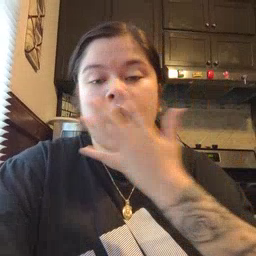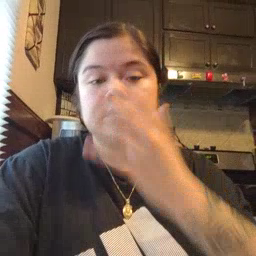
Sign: face